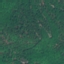
Land use / land cover class: Forest